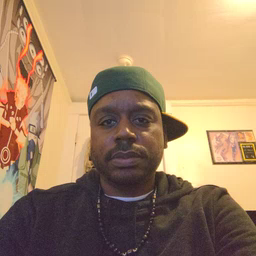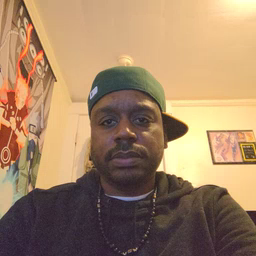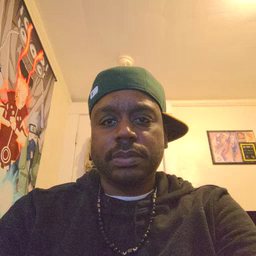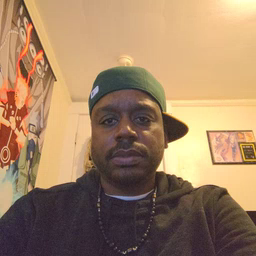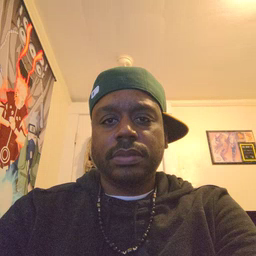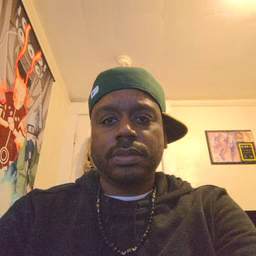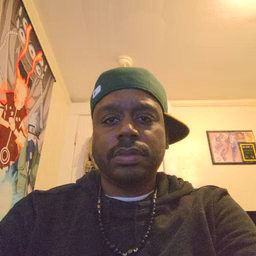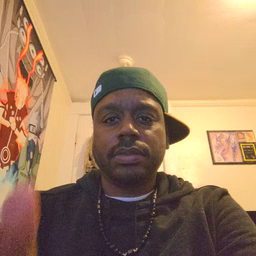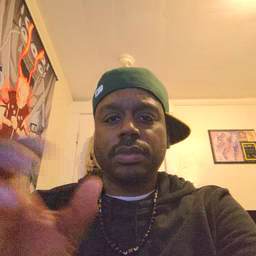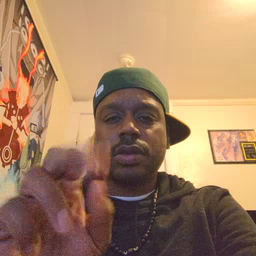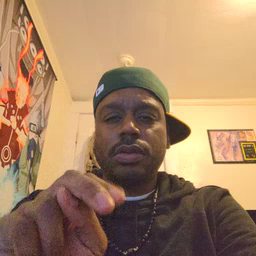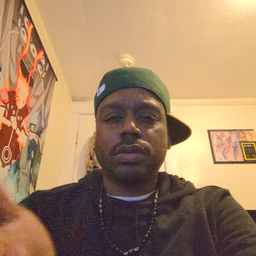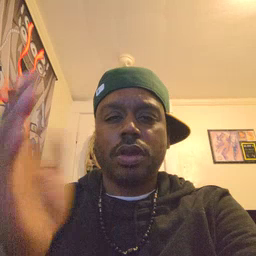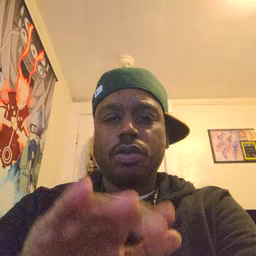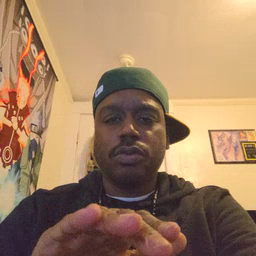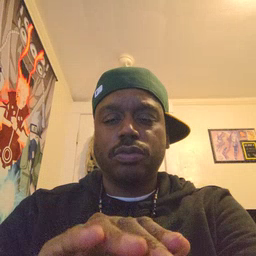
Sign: on